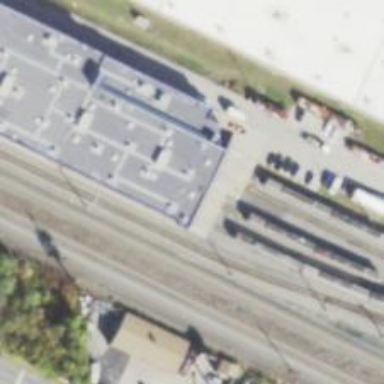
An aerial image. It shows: Railway yard used for servicing trains.